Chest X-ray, AP view. Patient: 58 years old, sex M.
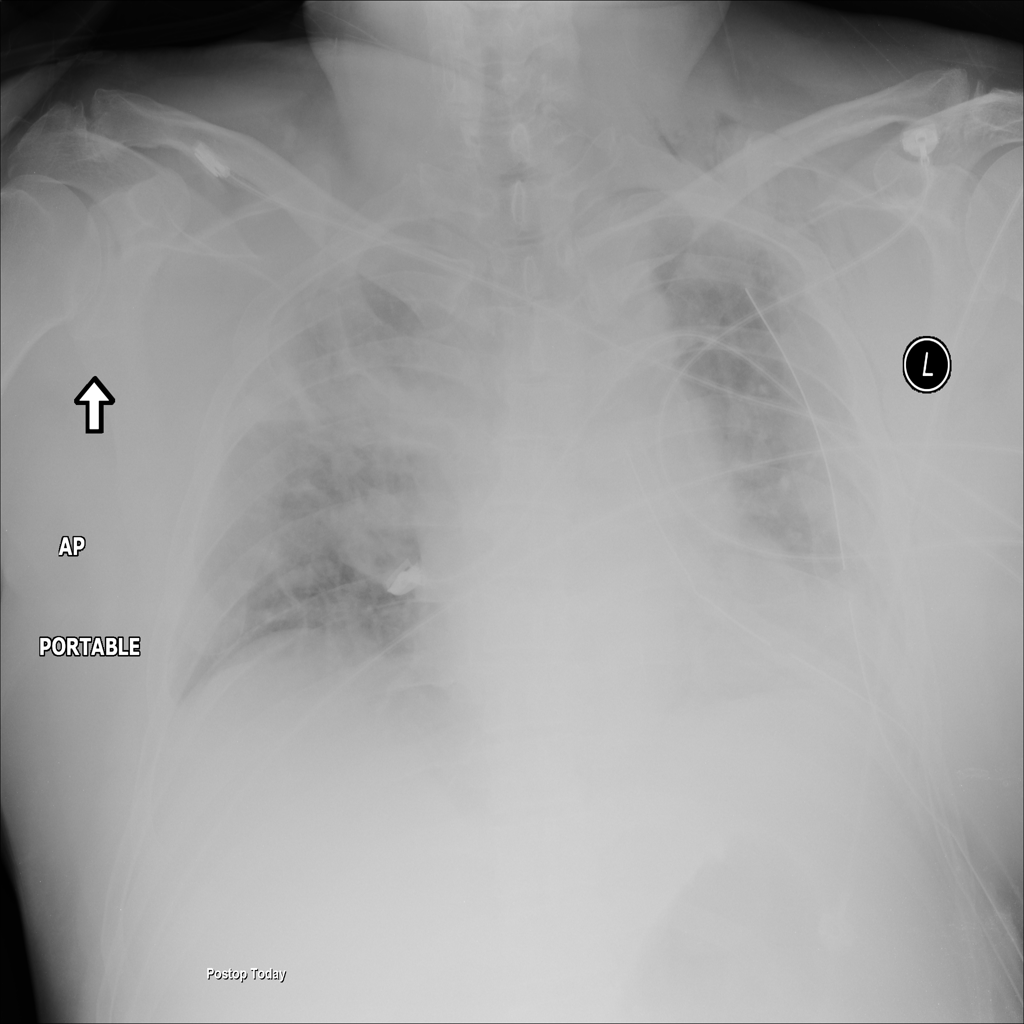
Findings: Nodule